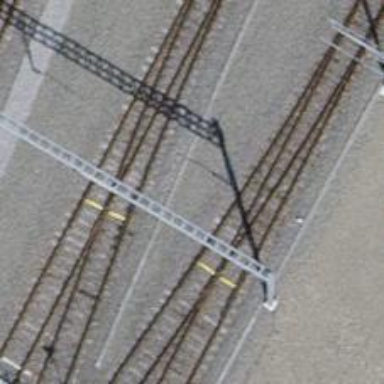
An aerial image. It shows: Single-track electrified railway service yard with contact line for trains.